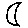
Label: moon